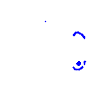
Particle: pion